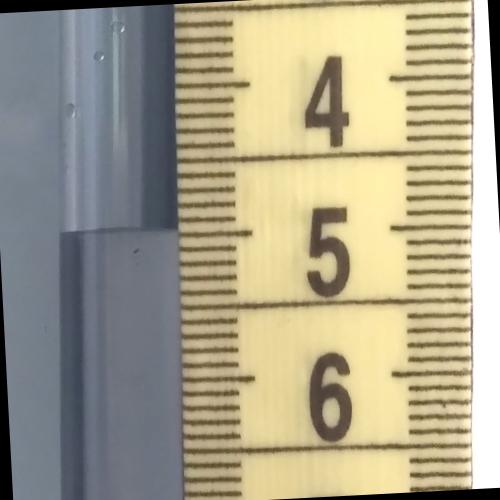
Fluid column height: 5.0 cm